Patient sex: M
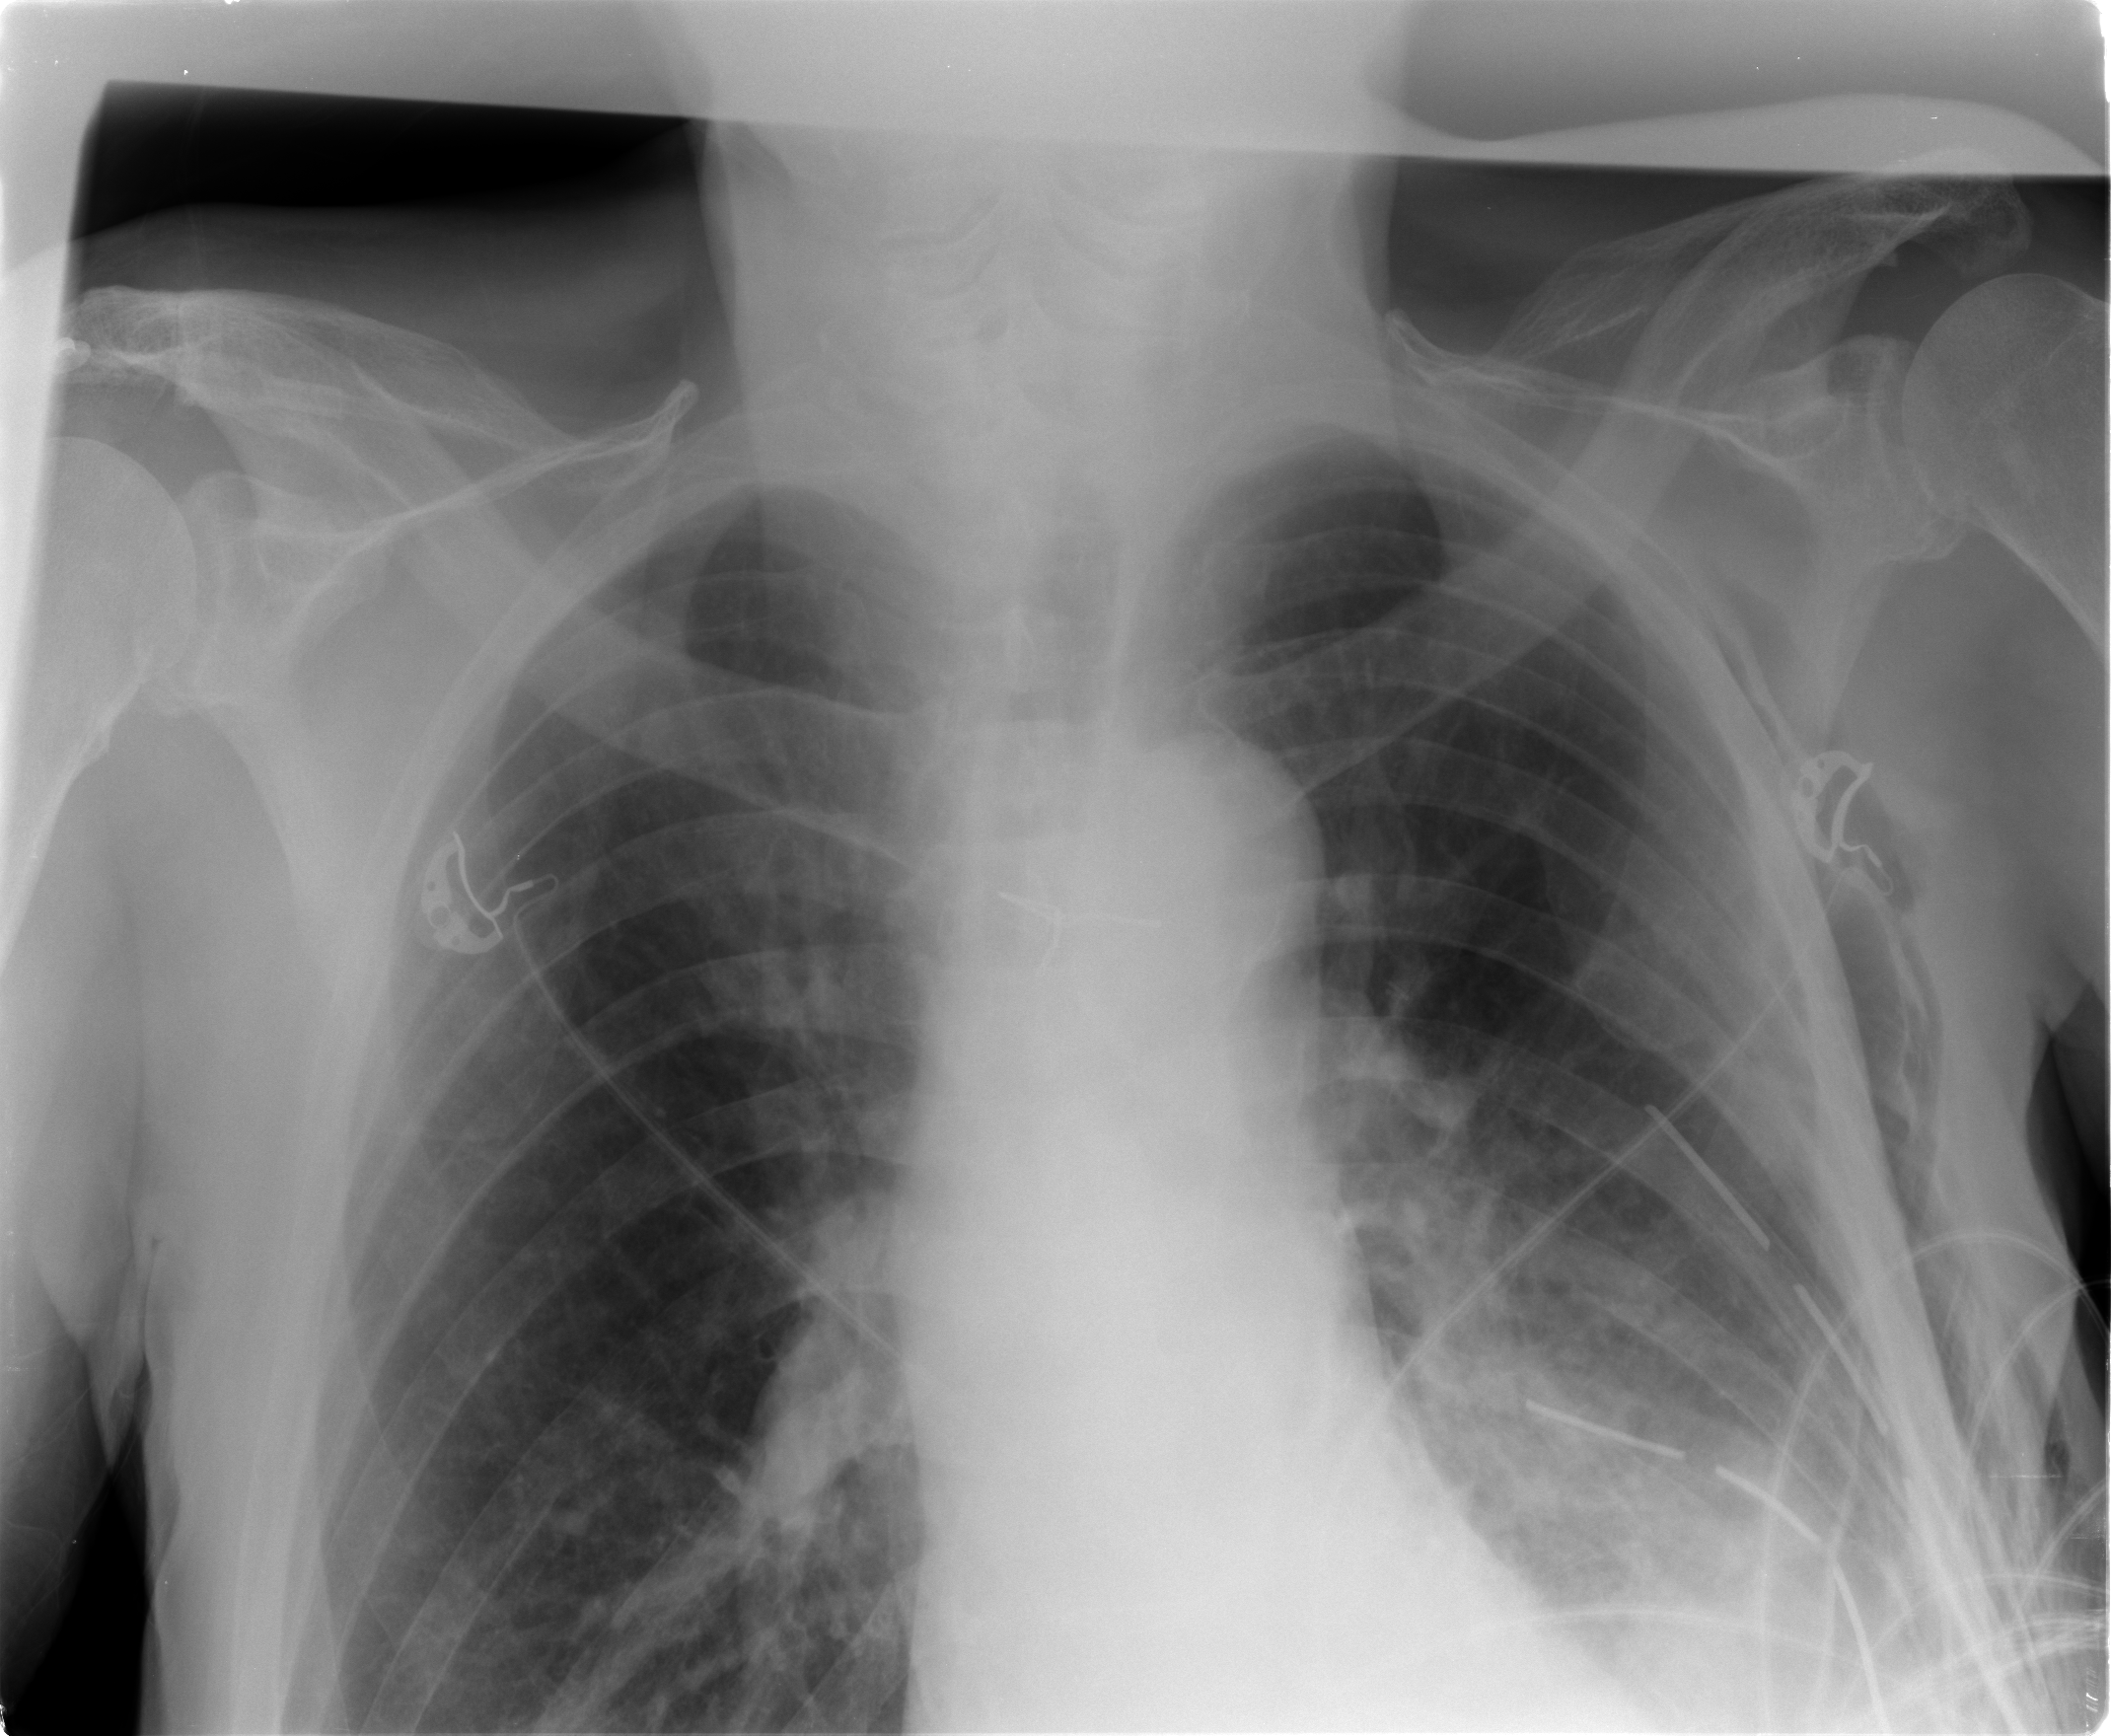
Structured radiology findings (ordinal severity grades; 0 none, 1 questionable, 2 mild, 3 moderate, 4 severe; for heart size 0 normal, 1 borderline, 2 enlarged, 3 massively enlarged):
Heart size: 0
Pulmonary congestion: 2
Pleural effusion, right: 0
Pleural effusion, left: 1
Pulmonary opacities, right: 0
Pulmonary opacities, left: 1
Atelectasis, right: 0
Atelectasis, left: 2